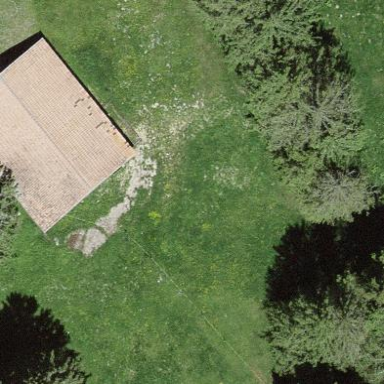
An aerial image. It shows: Cabin.